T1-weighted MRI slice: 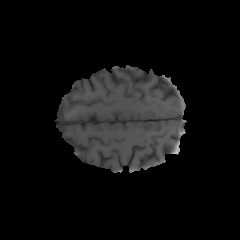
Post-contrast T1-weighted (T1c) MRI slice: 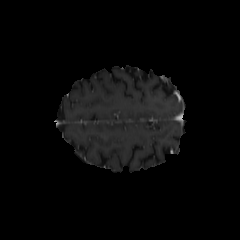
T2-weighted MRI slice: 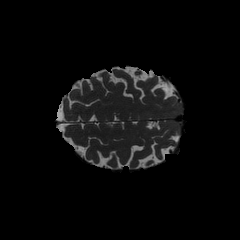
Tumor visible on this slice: no